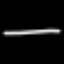
Label: line